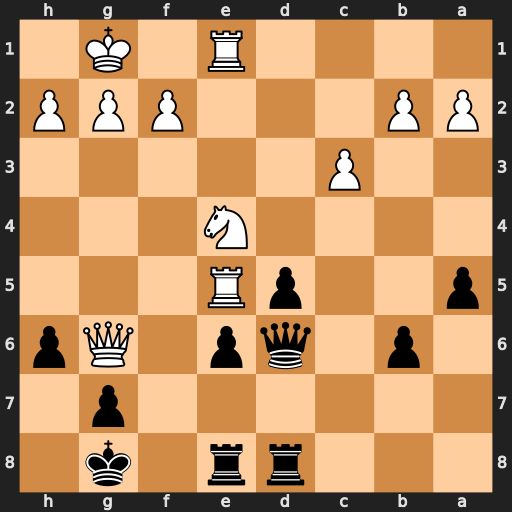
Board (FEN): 3rr1k1/6p1/1p1qp1Qp/p2pR3/4N3/2P5/PP3PPP/4R1K1
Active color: b
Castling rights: -
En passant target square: -
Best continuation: Qxe5 Qg3 Qxg3